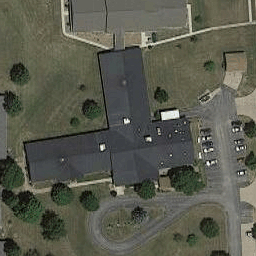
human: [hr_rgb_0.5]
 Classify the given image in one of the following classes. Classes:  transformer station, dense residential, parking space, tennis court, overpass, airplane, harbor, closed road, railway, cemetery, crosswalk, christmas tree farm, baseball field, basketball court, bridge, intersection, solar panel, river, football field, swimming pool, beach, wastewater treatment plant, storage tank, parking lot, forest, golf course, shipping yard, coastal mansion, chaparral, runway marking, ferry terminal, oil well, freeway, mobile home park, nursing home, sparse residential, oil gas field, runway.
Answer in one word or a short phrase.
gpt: nursing home